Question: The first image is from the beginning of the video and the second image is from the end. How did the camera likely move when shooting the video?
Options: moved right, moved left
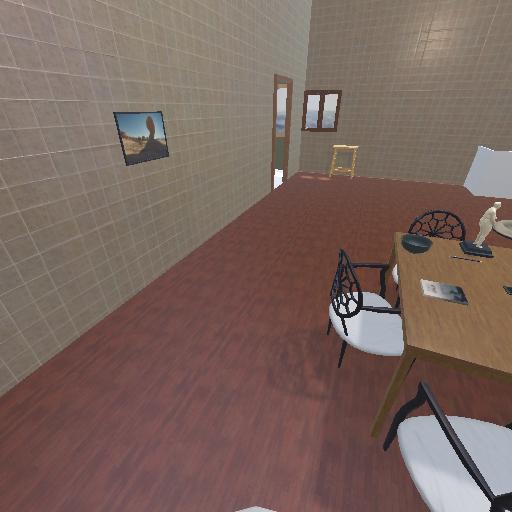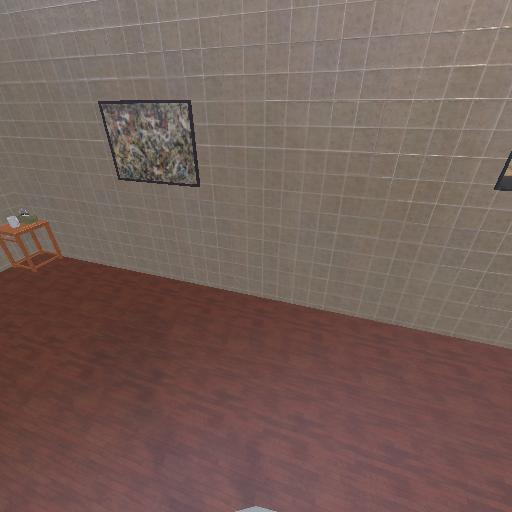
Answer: moved right